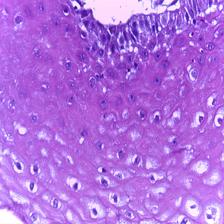
Diagnosis: Normal